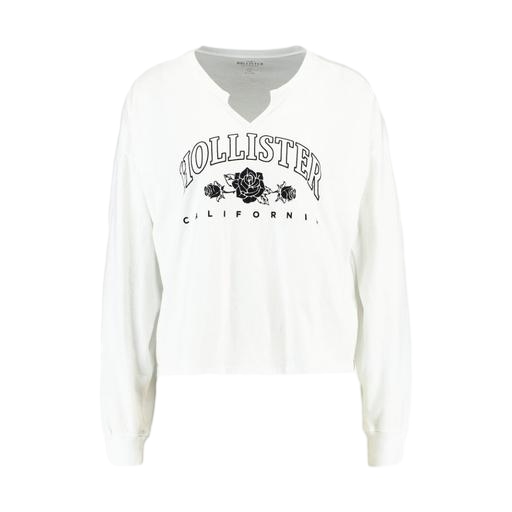
white women's long-sleeve top, white graphic long-sleeve tee, white women's classic long-sleeve t-shirt, white background